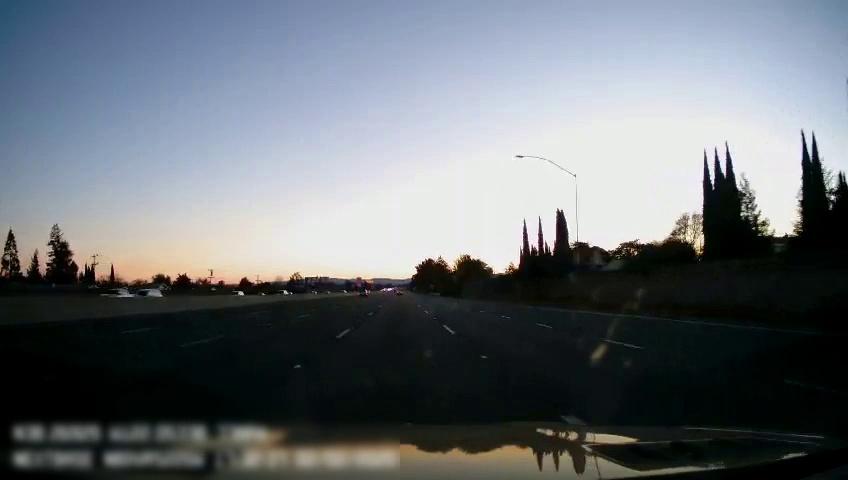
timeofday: Day
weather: Sunny
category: Drivable Space
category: Vehicles | SUV
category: Vehicles | Truck
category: Vehicles | SUV
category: Vehicles | SUV
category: Vehicles | SUV
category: Lanes | Current Lane
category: Lanes | Alternate Lane
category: Lanes | Alternate Lane
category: Lanes | Current Lane
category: Lanes | Alternate Lane
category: Lanes | Alternate Lane